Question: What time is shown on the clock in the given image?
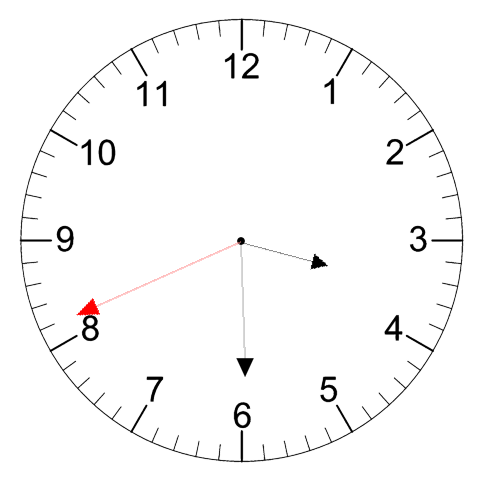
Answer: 03:29:41